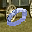
Label: 0